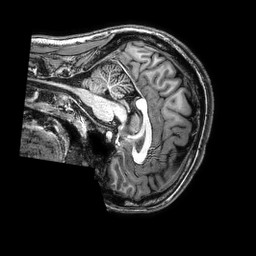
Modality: T1w
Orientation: sagittal
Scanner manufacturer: philips
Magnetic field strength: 3 T
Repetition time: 0.008 s
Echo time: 0.003557 s